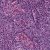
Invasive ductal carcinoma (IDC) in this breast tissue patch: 1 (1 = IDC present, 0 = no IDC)